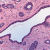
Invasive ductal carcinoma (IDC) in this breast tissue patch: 0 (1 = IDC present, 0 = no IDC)